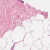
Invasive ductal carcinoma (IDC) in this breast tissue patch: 0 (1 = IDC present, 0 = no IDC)